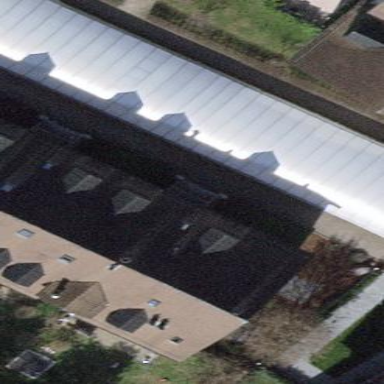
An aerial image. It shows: View of roof of building.